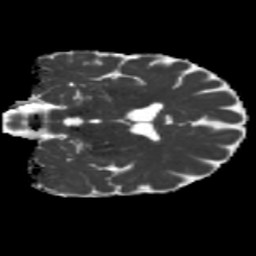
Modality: MD
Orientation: coronal
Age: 42
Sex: male
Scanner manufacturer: siemens
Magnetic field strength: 3 T
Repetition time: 5.25 s
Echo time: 0.08 s